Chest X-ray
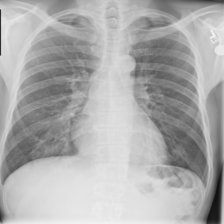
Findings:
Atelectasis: negative
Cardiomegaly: negative
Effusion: negative
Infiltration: negative
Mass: negative
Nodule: negative
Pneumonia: negative
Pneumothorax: negative
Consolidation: negative
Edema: negative
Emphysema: negative
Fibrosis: negative
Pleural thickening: negative
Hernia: negative